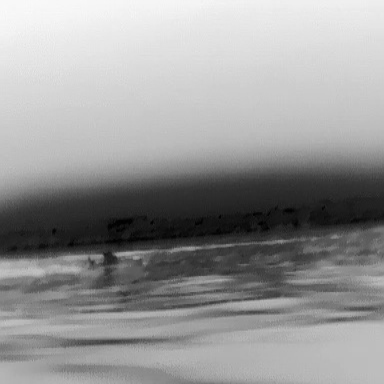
There is a canoe in the infrared image.